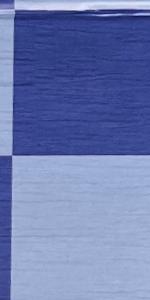
Label: Empty